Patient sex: M
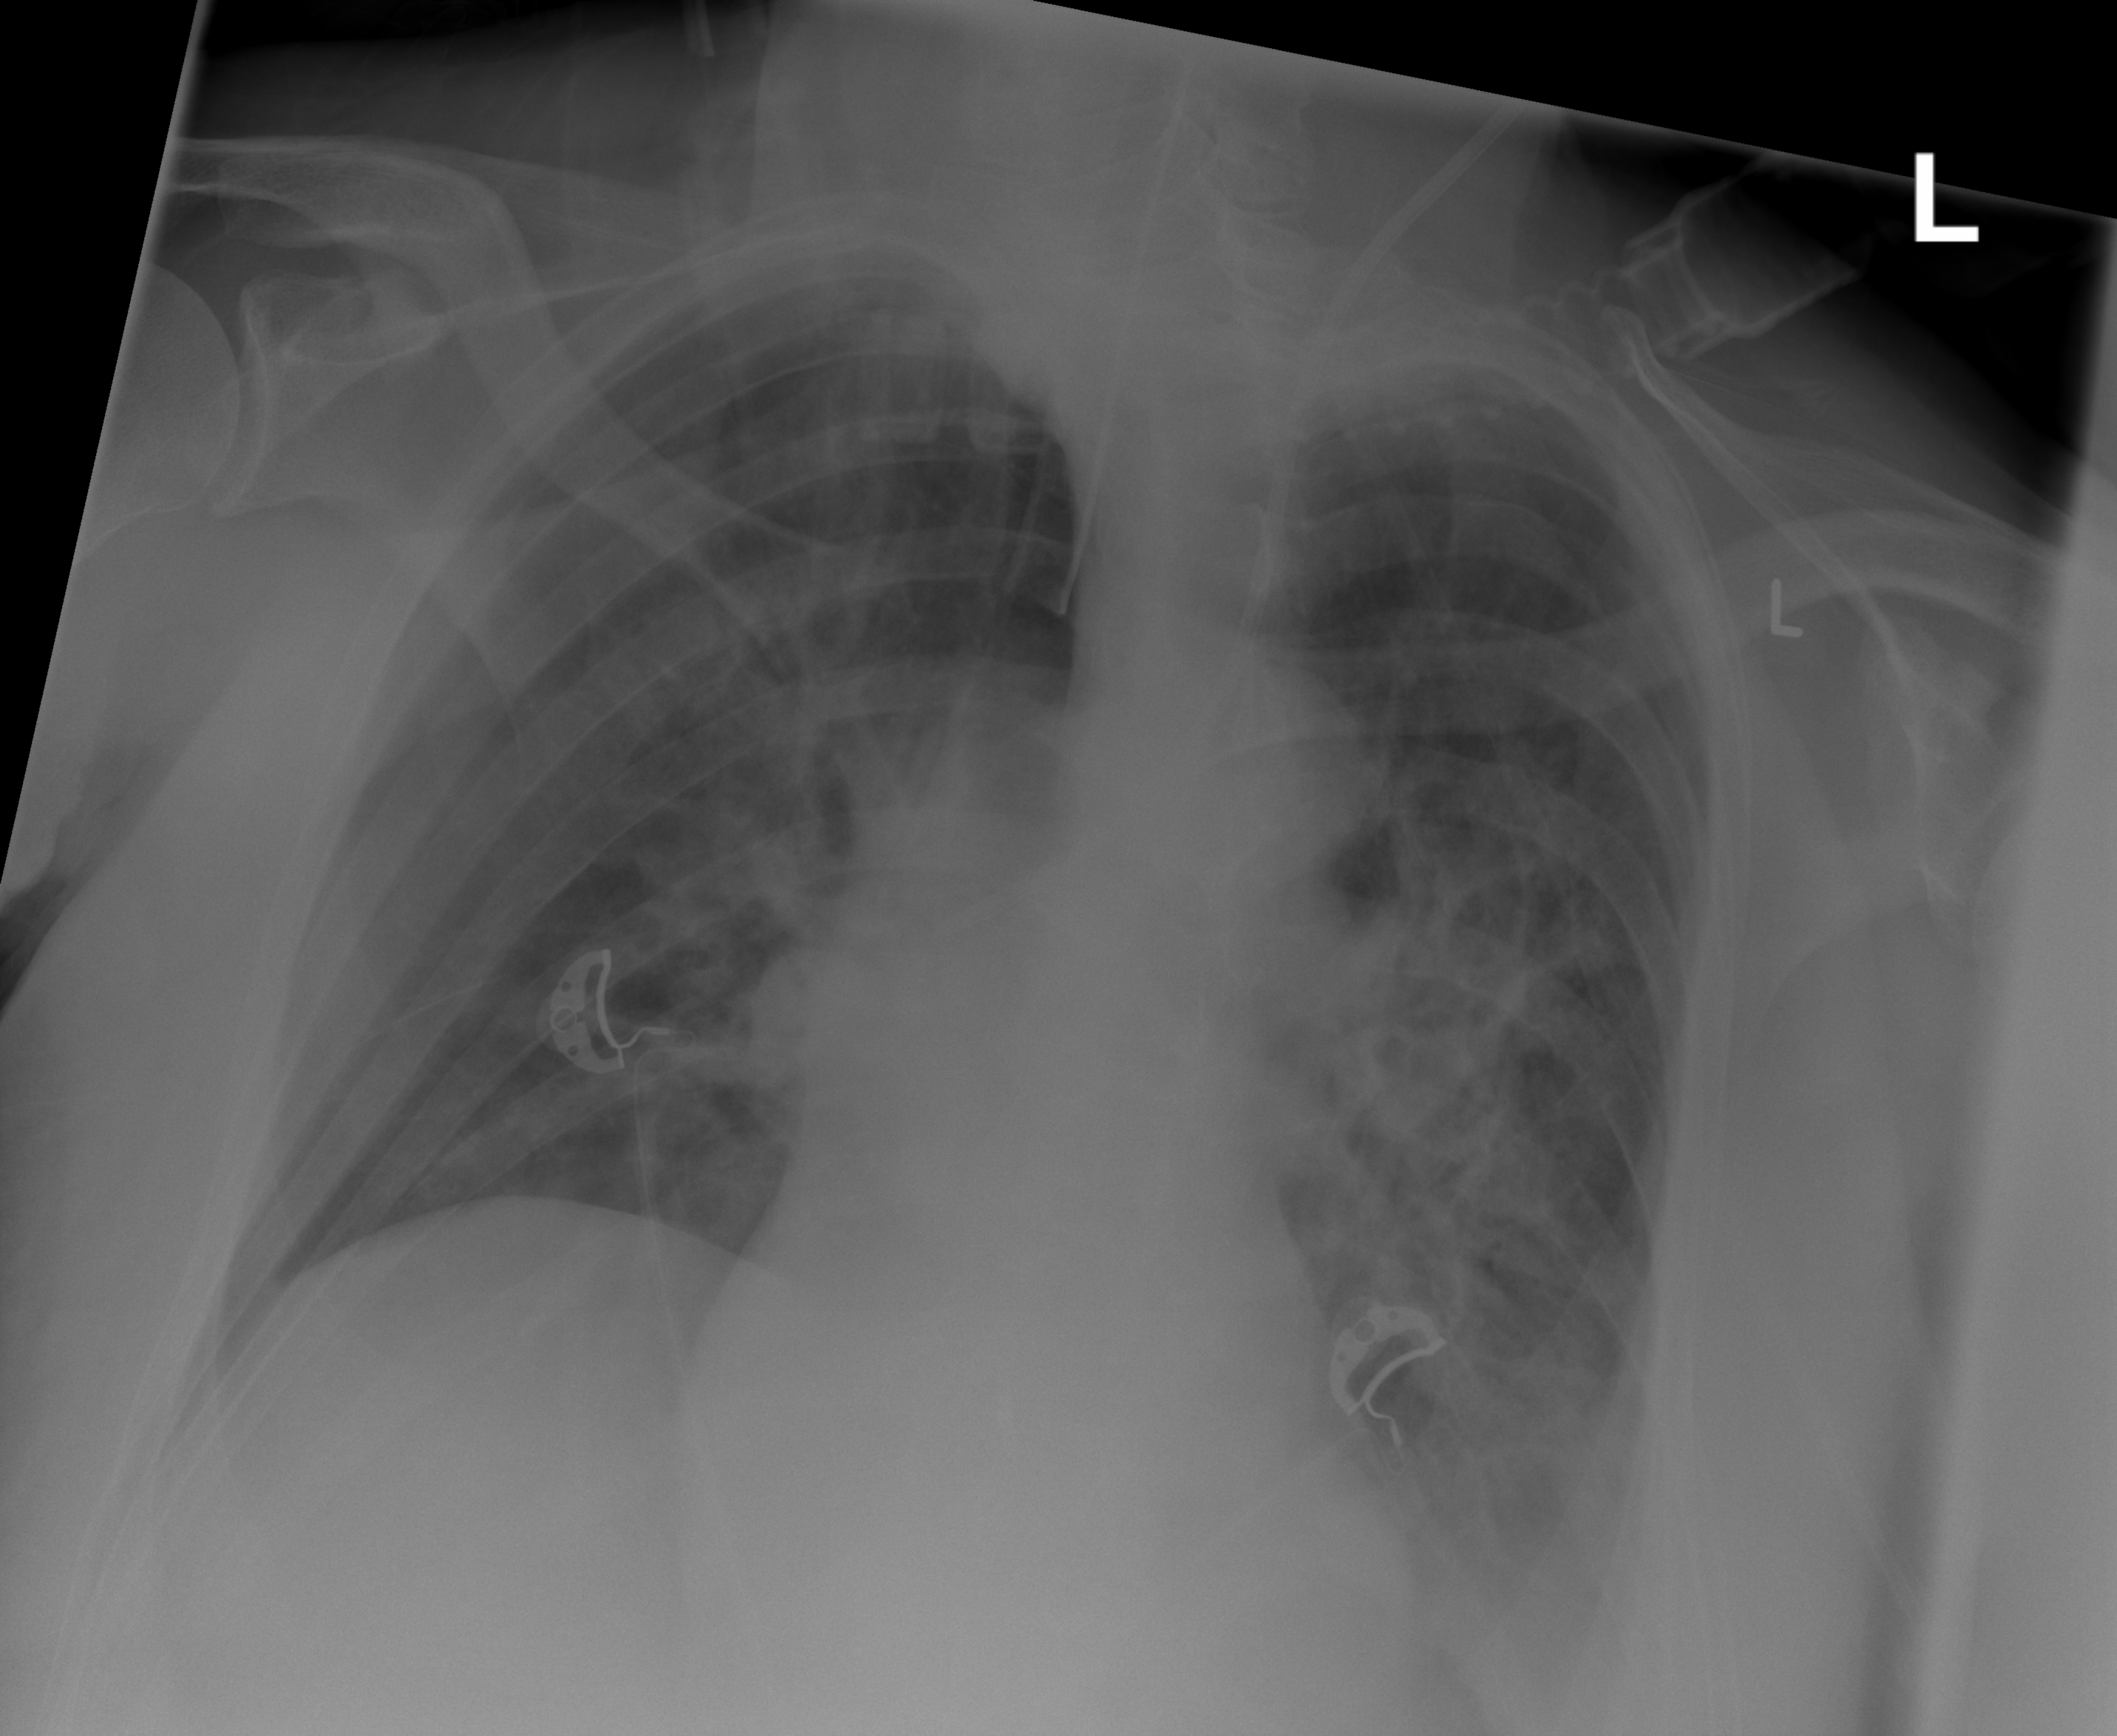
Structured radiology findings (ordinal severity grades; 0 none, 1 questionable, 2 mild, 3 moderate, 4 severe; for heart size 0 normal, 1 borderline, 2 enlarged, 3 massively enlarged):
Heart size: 1
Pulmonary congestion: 0
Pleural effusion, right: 0
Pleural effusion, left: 2
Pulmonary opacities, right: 2
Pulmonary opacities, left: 3
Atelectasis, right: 0
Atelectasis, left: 0